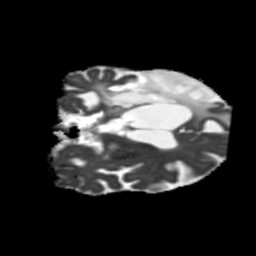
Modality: MD
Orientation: coronal
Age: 71
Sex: female
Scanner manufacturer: siemens
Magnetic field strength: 3 T
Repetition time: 5.25 s
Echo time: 0.08 s